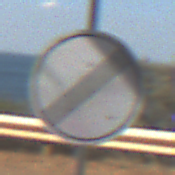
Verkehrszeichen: EndeSaemtlicherBegrenzungen
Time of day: MorningAfternoon
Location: Outdoor (Nature)
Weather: Clear
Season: NotSpecified
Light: Natural